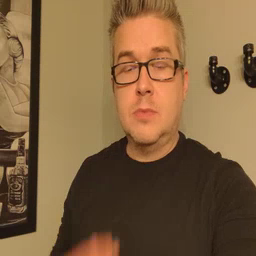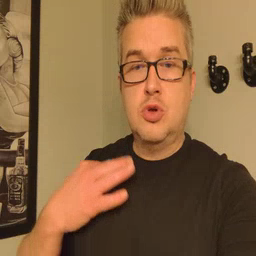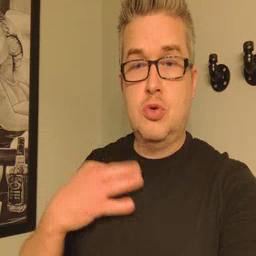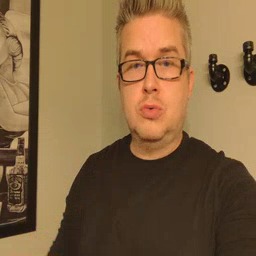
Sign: shirt